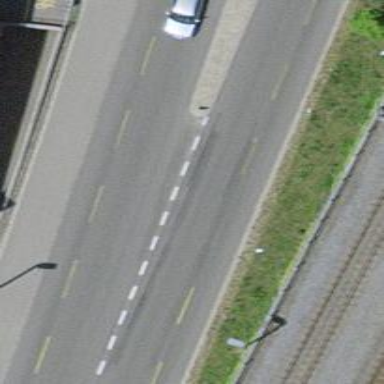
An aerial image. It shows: Primary highway with asphalt surface. There is cycle lane on the left side and sidewalk.